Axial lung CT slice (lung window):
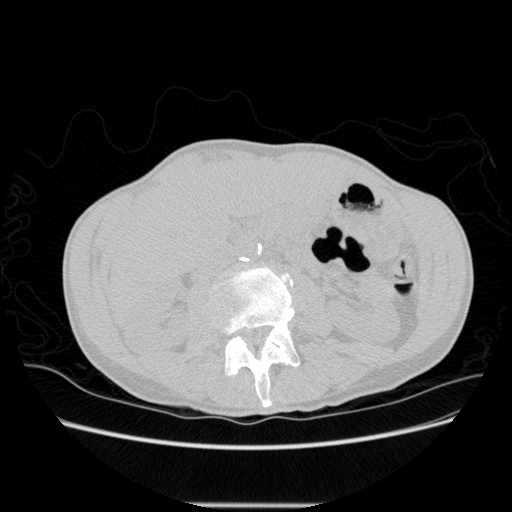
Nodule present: no